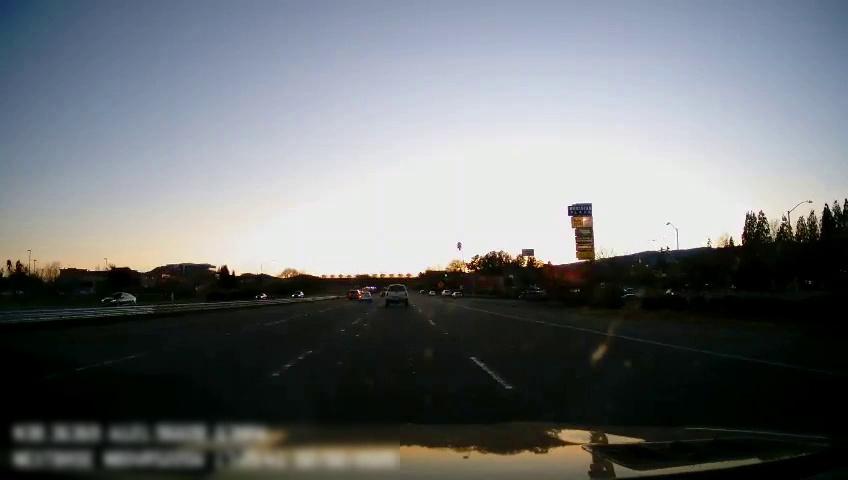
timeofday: Dusk/Dawn/Twilight
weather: Cloudy
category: Drivable Space
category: Vehicles | Car
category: Vehicles | Car
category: Vehicles | Car
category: Vehicles | Car
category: Vehicles | SUV
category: Vehicles | SUV
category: Vehicles | Truck
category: Vehicles | Car
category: Lanes | Current Lane
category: Lanes | Current Lane
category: Lanes | Alternate Lane
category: Lanes | Alternate Lane